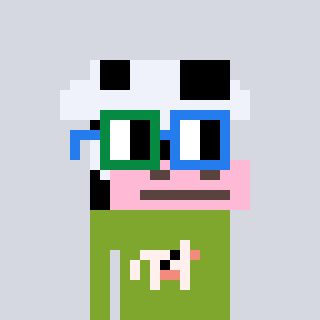
a pixel art character with square green and blue glasses, a cow-shaped head and a slimegreen-colored body on a cool background